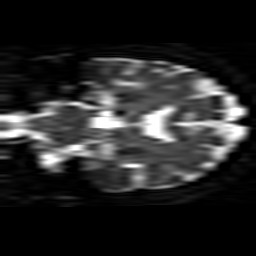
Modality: ADC
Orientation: coronal
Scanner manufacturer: siemens
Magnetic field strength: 1.5 T
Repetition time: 8.1 s
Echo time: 0.119 s